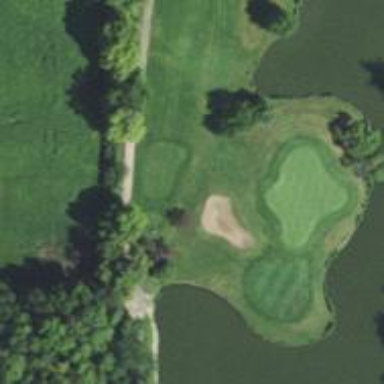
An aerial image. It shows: Golf tee on grassy land.